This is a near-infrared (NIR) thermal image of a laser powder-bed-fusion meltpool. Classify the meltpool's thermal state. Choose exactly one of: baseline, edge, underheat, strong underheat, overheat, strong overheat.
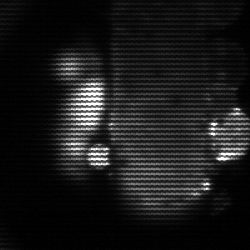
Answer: strong underheat